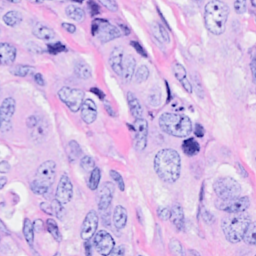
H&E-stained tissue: Breast